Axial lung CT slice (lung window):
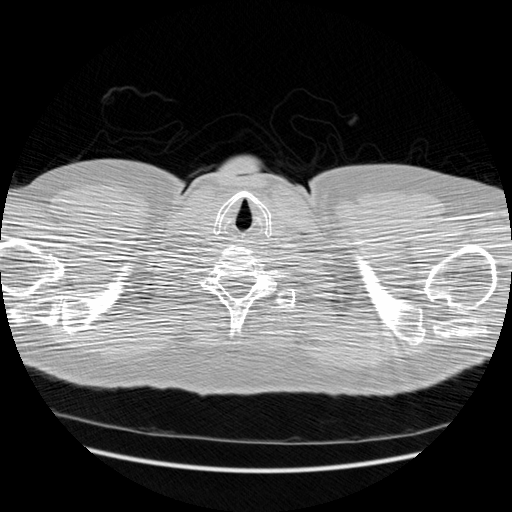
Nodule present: no